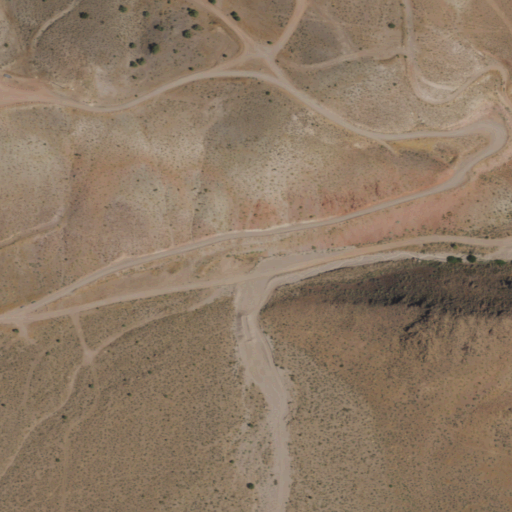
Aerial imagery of valley in Nevada named Moses Rock Canyon containing shrub and open development